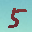
Label: 5